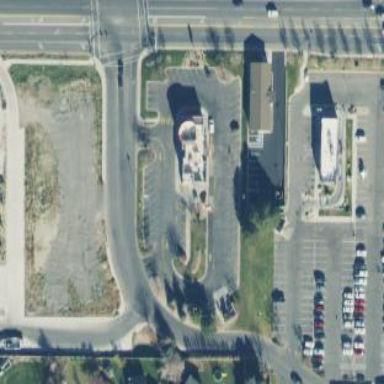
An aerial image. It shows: Parking area.